Question: I'm trying to make sure I understand my (digital) signal processing knowledge, by realizing a time-discrete version of a 1st order RC filter. (The background is that I'm trying to implement a PLL in software for SDR purposes, but this is a different story...)
My problem is that I thought I understood how to create the difference equation for such a filter, and therefore derive its coefficients. However when I plot the response in MATLAB using the freqz function - with the calculated 'a' and 'b' coefficients - I don't get what looks like an RC filter response.
I referenced the Wikipedia page on this topic (at <URL>, just to make sure I wasn't totally off in the weeds, but it still doesn't help. This details the difference equation as:
'''
yi = alpha * xi + ( 1 - alpha ) * yi-1
where: alpha = sample period / ( RC + sample period )
'''
An example:
'''
fs = 96000.0; % Sample rate.
delta_t = 1.0 / fs; % Sample period.
fc = 5000.0; % Filter cut off frequency.
tau = 1 / ( 2 * pi * fc ); % Time constant of filter.
alpha = delta_t / ( tau + delta_t ); % Smoothing factor per Wikipedia page.
b = [ alpha ]; % 'b' coefficients
a = [ 1.0, ( 1 - alpha ) ]; % 'a' coefficents
freqz( b, a, 1024, fs ); % 1024 point FFT used.
'''
The result:

Any thoughts as to where I'm going wrong? Have I totally misunderstood something?
Thanks in advance.
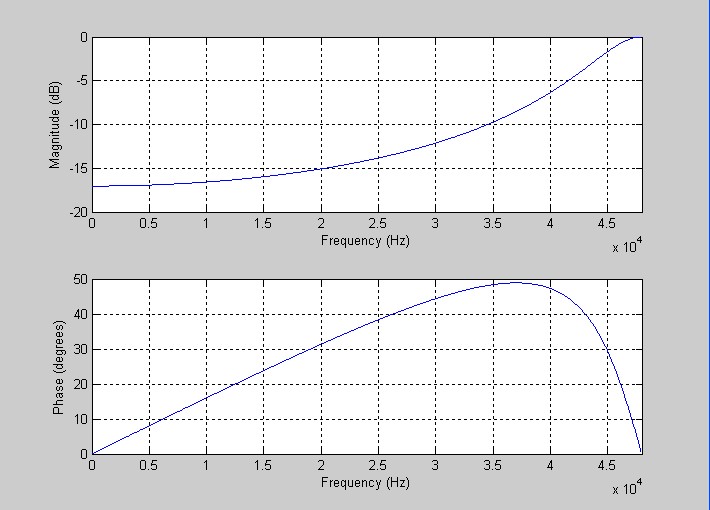
Answer: You want your 'a(2)' coefficient to be negative, since 'a' represents the coefficient that appears on the left-hand side of the equation.
'''
a(1)*y(n) + a(2)*y(n-1) - ... + a(na+1)*y(n-na) = b(1)*x(n) + b(2)*x(n-1) + ... + b(nb+1)*x(n-nb)
'''
or equivalently,
'''
a = a ./ a(1)
y(n) = b(1)*x(n) + b(2)*x(n-1) + ... + b(nb+1)*x(n-nb)
- a(2)*y(n-1) - ... - a(na+1)*y(n-na)
'''
See the documentation for <URL>
---
With this correction, the response becomes